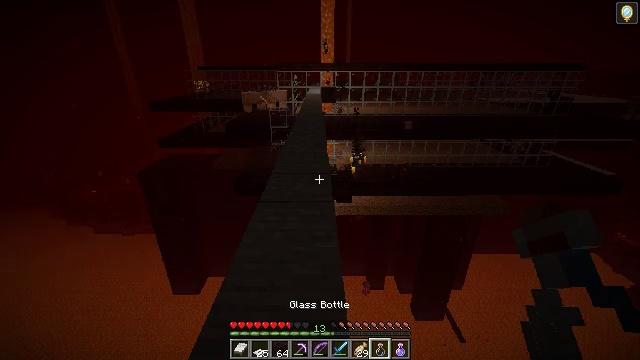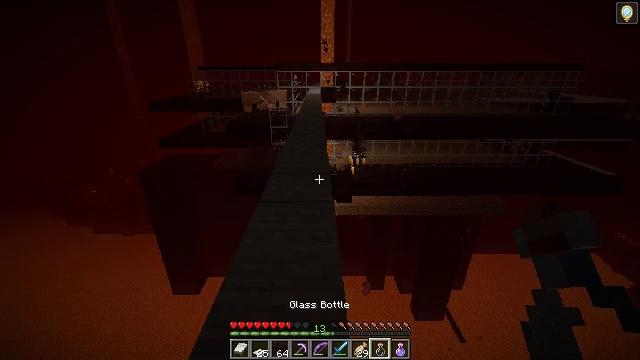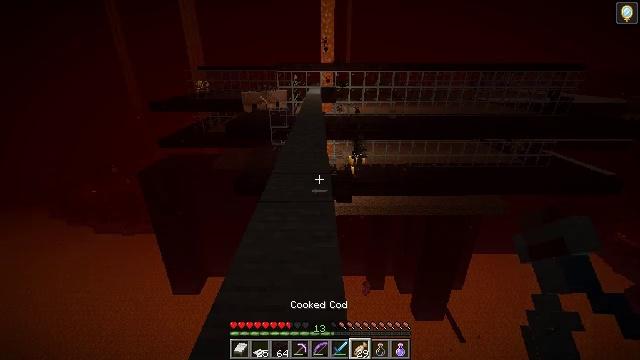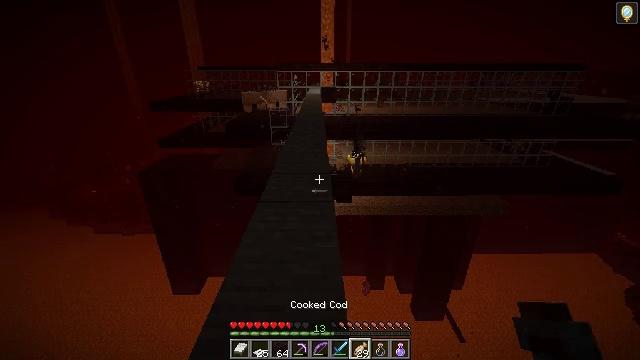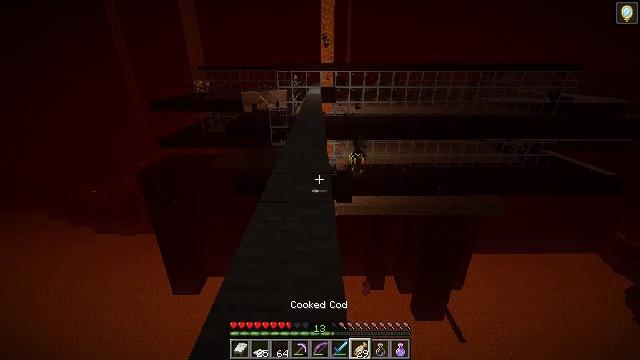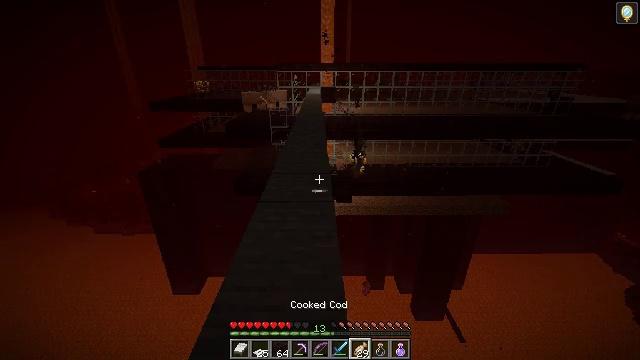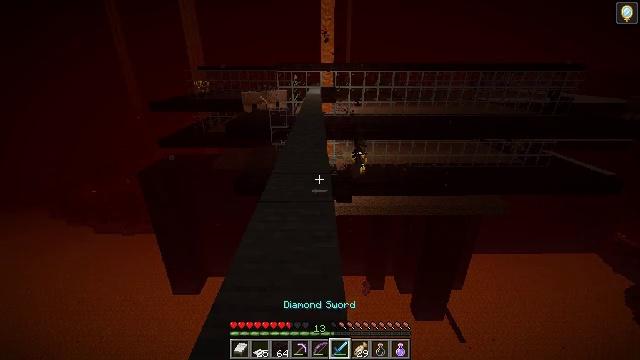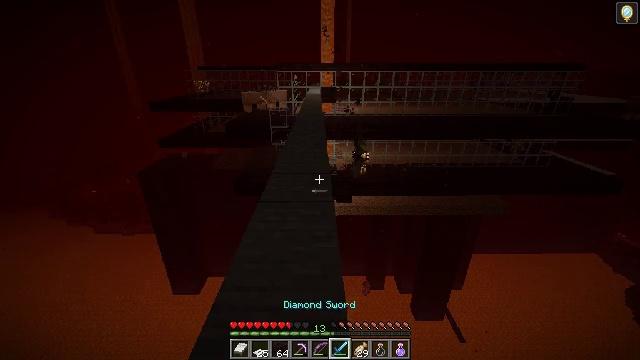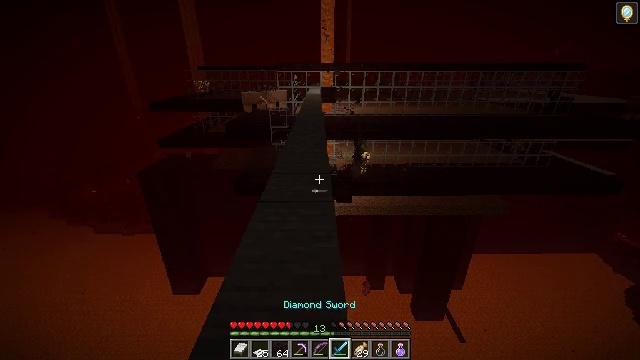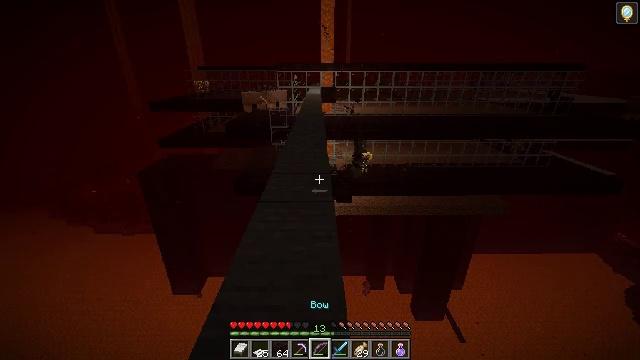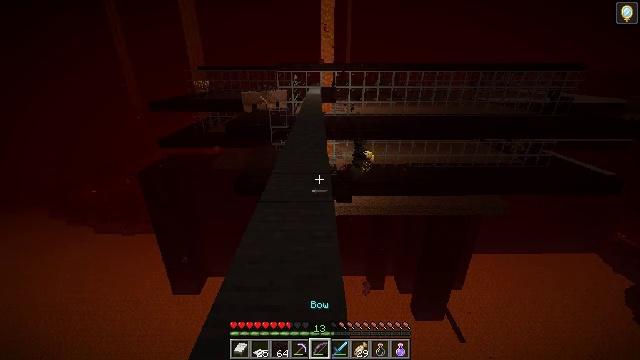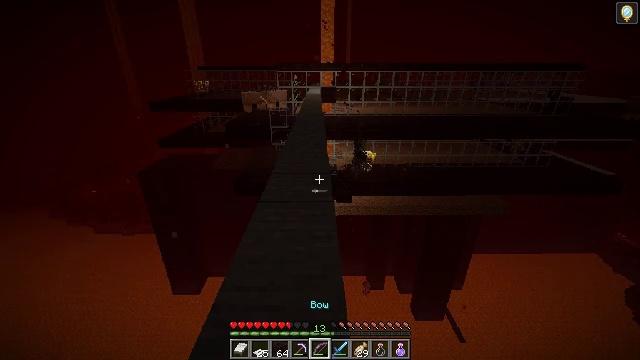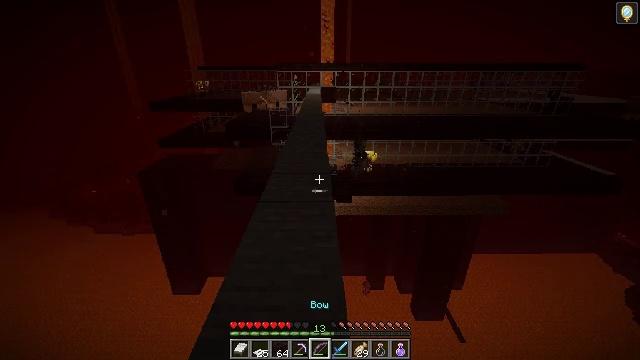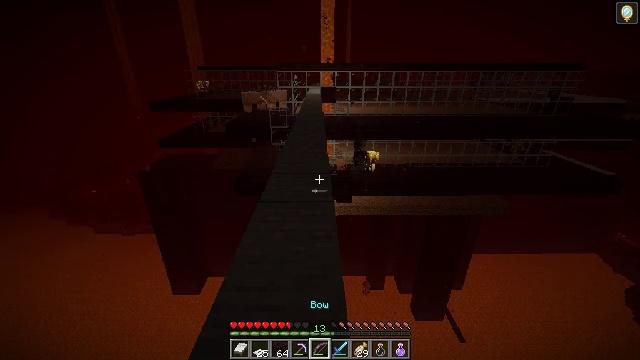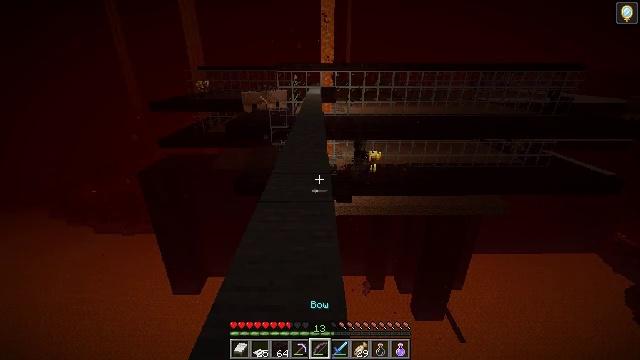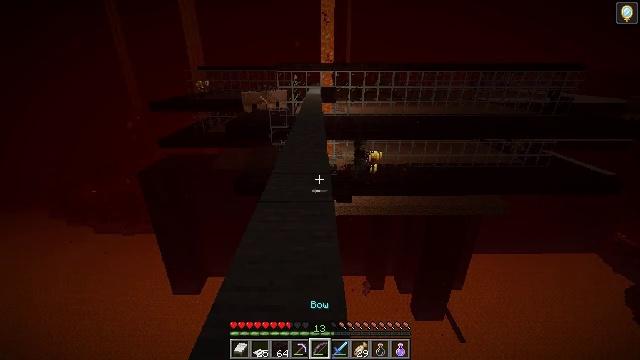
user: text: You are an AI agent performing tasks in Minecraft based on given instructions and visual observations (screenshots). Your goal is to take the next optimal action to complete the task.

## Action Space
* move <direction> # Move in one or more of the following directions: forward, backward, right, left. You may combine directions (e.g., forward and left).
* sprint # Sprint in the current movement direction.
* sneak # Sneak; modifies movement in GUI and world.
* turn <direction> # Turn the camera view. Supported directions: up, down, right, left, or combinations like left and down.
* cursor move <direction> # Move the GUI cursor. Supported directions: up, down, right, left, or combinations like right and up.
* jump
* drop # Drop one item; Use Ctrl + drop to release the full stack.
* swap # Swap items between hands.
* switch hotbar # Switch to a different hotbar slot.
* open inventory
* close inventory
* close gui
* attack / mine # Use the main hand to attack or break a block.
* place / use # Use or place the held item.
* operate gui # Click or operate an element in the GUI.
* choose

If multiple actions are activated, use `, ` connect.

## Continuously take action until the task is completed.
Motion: motion action
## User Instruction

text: Craft a nether brick slab using nether bricks.
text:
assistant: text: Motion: no_op
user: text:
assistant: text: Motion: no_op
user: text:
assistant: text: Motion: no_op
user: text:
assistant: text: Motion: no_op
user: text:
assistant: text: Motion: no_op
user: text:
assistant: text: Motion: no_op
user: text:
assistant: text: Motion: no_op
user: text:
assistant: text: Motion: no_op
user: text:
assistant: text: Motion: no_op
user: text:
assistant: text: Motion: no_op
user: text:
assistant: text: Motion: no_op
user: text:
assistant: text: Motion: no_op
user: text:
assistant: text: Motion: no_op
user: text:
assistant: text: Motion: no_op
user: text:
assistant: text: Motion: no_op
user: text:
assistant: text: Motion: no_op
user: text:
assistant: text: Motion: turn left
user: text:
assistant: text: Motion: turn left
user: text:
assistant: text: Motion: no_op
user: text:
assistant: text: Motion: no_op
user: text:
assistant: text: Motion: no_op
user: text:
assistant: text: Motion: no_op
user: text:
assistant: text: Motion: no_op
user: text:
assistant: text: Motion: move forward
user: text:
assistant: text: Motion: move forward
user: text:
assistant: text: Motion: move forward
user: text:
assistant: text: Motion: move forward
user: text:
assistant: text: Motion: move forward, turn right
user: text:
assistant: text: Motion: move forward, turn right
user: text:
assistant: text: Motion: move forward, turn right